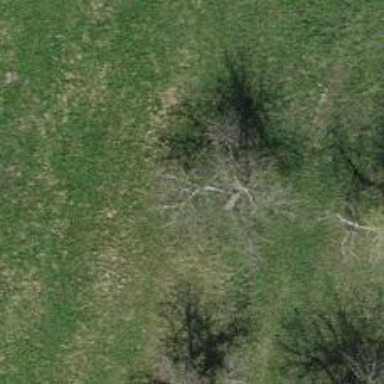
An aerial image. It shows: Single tag "natural: tree."